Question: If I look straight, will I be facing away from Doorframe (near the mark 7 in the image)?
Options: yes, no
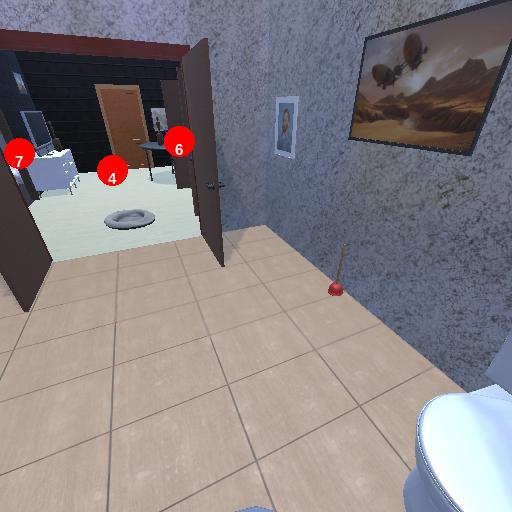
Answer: yes